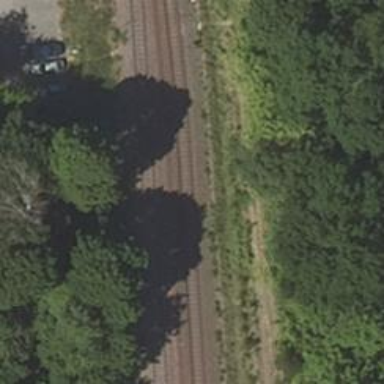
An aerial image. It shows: Railway signal.